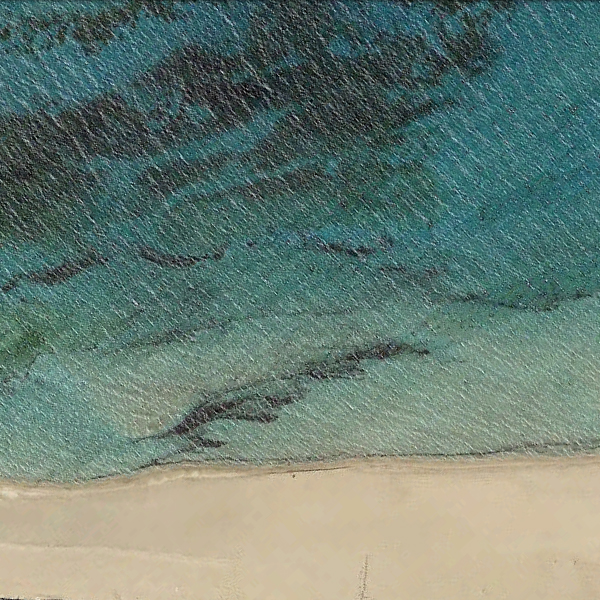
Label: Beach